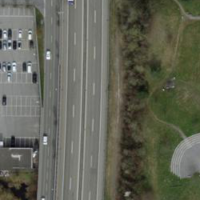
EUNIS habitat code: 57
Species observed at this site:
Falco tinnunculus
Milvus migrans